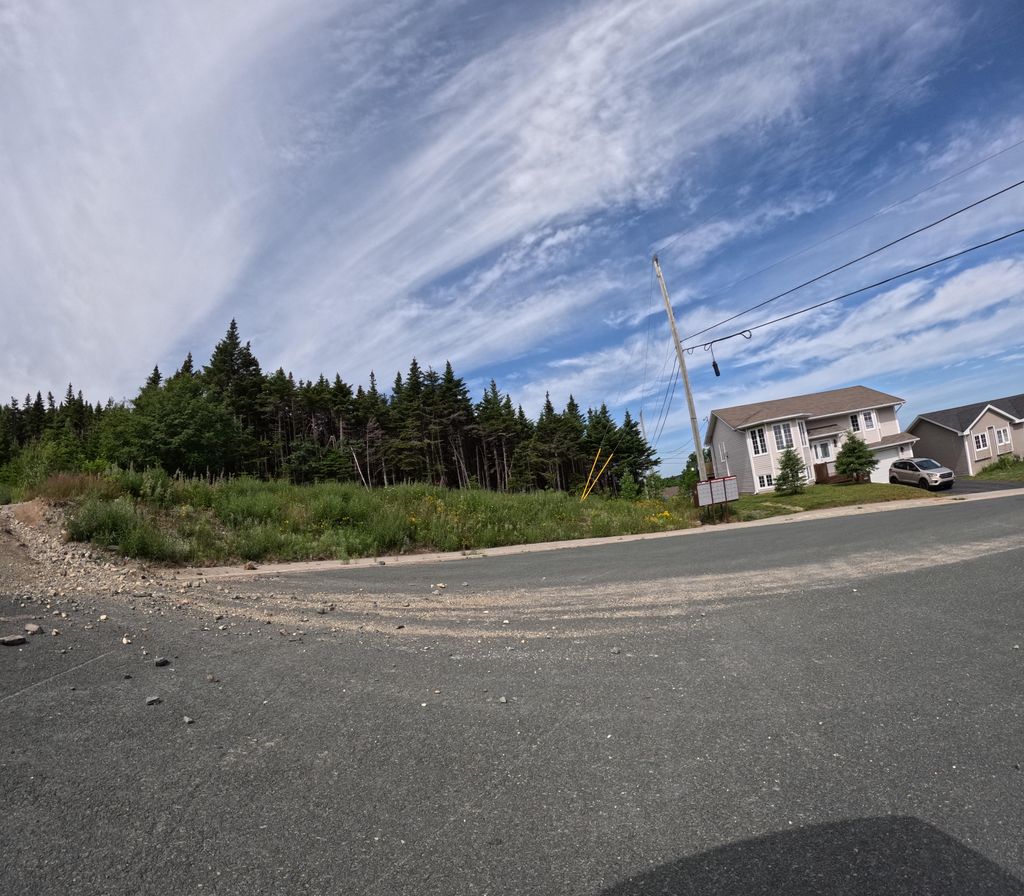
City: st_johns